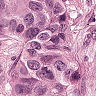
Metastatic tissue present: yes